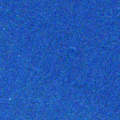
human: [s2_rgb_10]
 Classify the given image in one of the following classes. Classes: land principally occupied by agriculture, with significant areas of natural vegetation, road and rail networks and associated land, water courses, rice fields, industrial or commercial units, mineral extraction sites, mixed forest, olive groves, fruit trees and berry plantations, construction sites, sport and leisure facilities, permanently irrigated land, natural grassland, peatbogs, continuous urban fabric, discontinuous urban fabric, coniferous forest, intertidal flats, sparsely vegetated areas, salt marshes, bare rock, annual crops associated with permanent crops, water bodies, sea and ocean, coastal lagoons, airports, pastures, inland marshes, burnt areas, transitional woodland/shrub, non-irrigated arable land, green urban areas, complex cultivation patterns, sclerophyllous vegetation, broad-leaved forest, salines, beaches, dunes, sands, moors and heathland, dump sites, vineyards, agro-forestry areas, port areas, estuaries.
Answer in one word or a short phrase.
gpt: sea and ocean